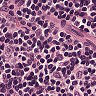
Metastatic tissue present: no